Question: This is from a practice exam, anyhow, I was thinking, what are the exception that I should take care of?

Thanks.
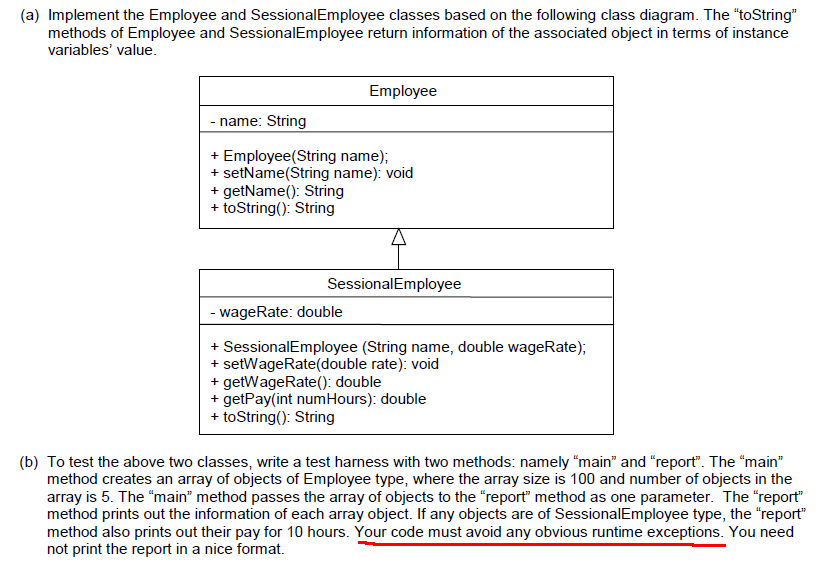
Answer: I think obvious runtime exceptions mean here NullPointerException, ArrayOutOFBoundsException, IllegalArgumentException and so on, so your code will run without obvious failures.